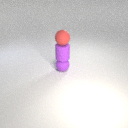
small purple rubber sphere below small purple rubber cylinder